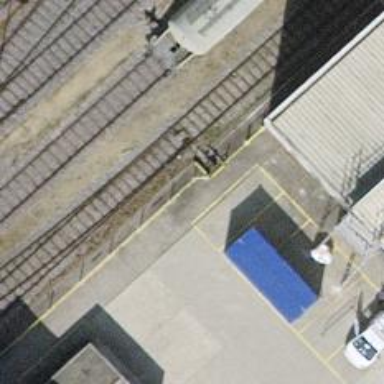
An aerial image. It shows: Railway switch.